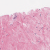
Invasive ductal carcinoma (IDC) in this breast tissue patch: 0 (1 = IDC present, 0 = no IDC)